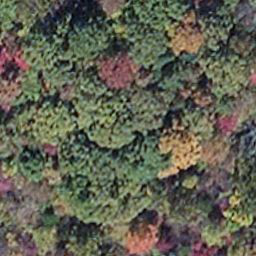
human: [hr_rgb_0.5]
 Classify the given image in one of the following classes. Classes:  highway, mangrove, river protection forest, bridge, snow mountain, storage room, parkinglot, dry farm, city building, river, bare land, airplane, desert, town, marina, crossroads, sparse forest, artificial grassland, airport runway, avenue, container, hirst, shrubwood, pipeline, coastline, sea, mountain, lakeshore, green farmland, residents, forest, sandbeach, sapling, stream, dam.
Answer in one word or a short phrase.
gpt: mangrove